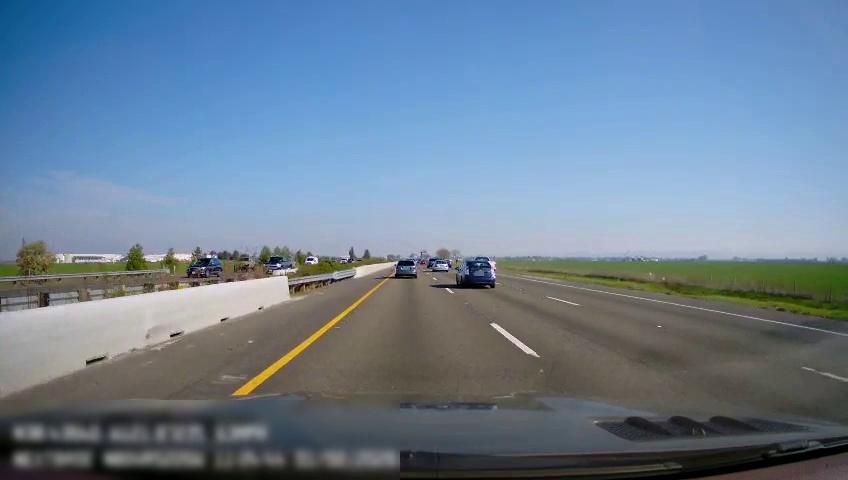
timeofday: Day
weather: Sunny
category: Drivable Space
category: Vehicles | Car
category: Vehicles | SUV
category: Vehicles | Truck
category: Vehicles | Van
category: Vehicles | Truck
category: Vehicles | Truck
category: Vehicles | Car
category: Vehicles | Car
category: Vehicles | SUV
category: Lanes | Current Lane
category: Lanes | Current Lane
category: Lanes | Alternate Lane
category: Lanes | Alternate Lane